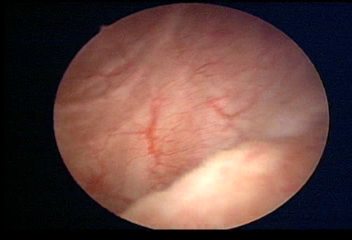
Modality: WLC
Class: Normal mucosa
Bladder cancer association: No